Field crop: tomato
Growth stage: 1
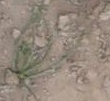
Species: cyperus